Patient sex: F
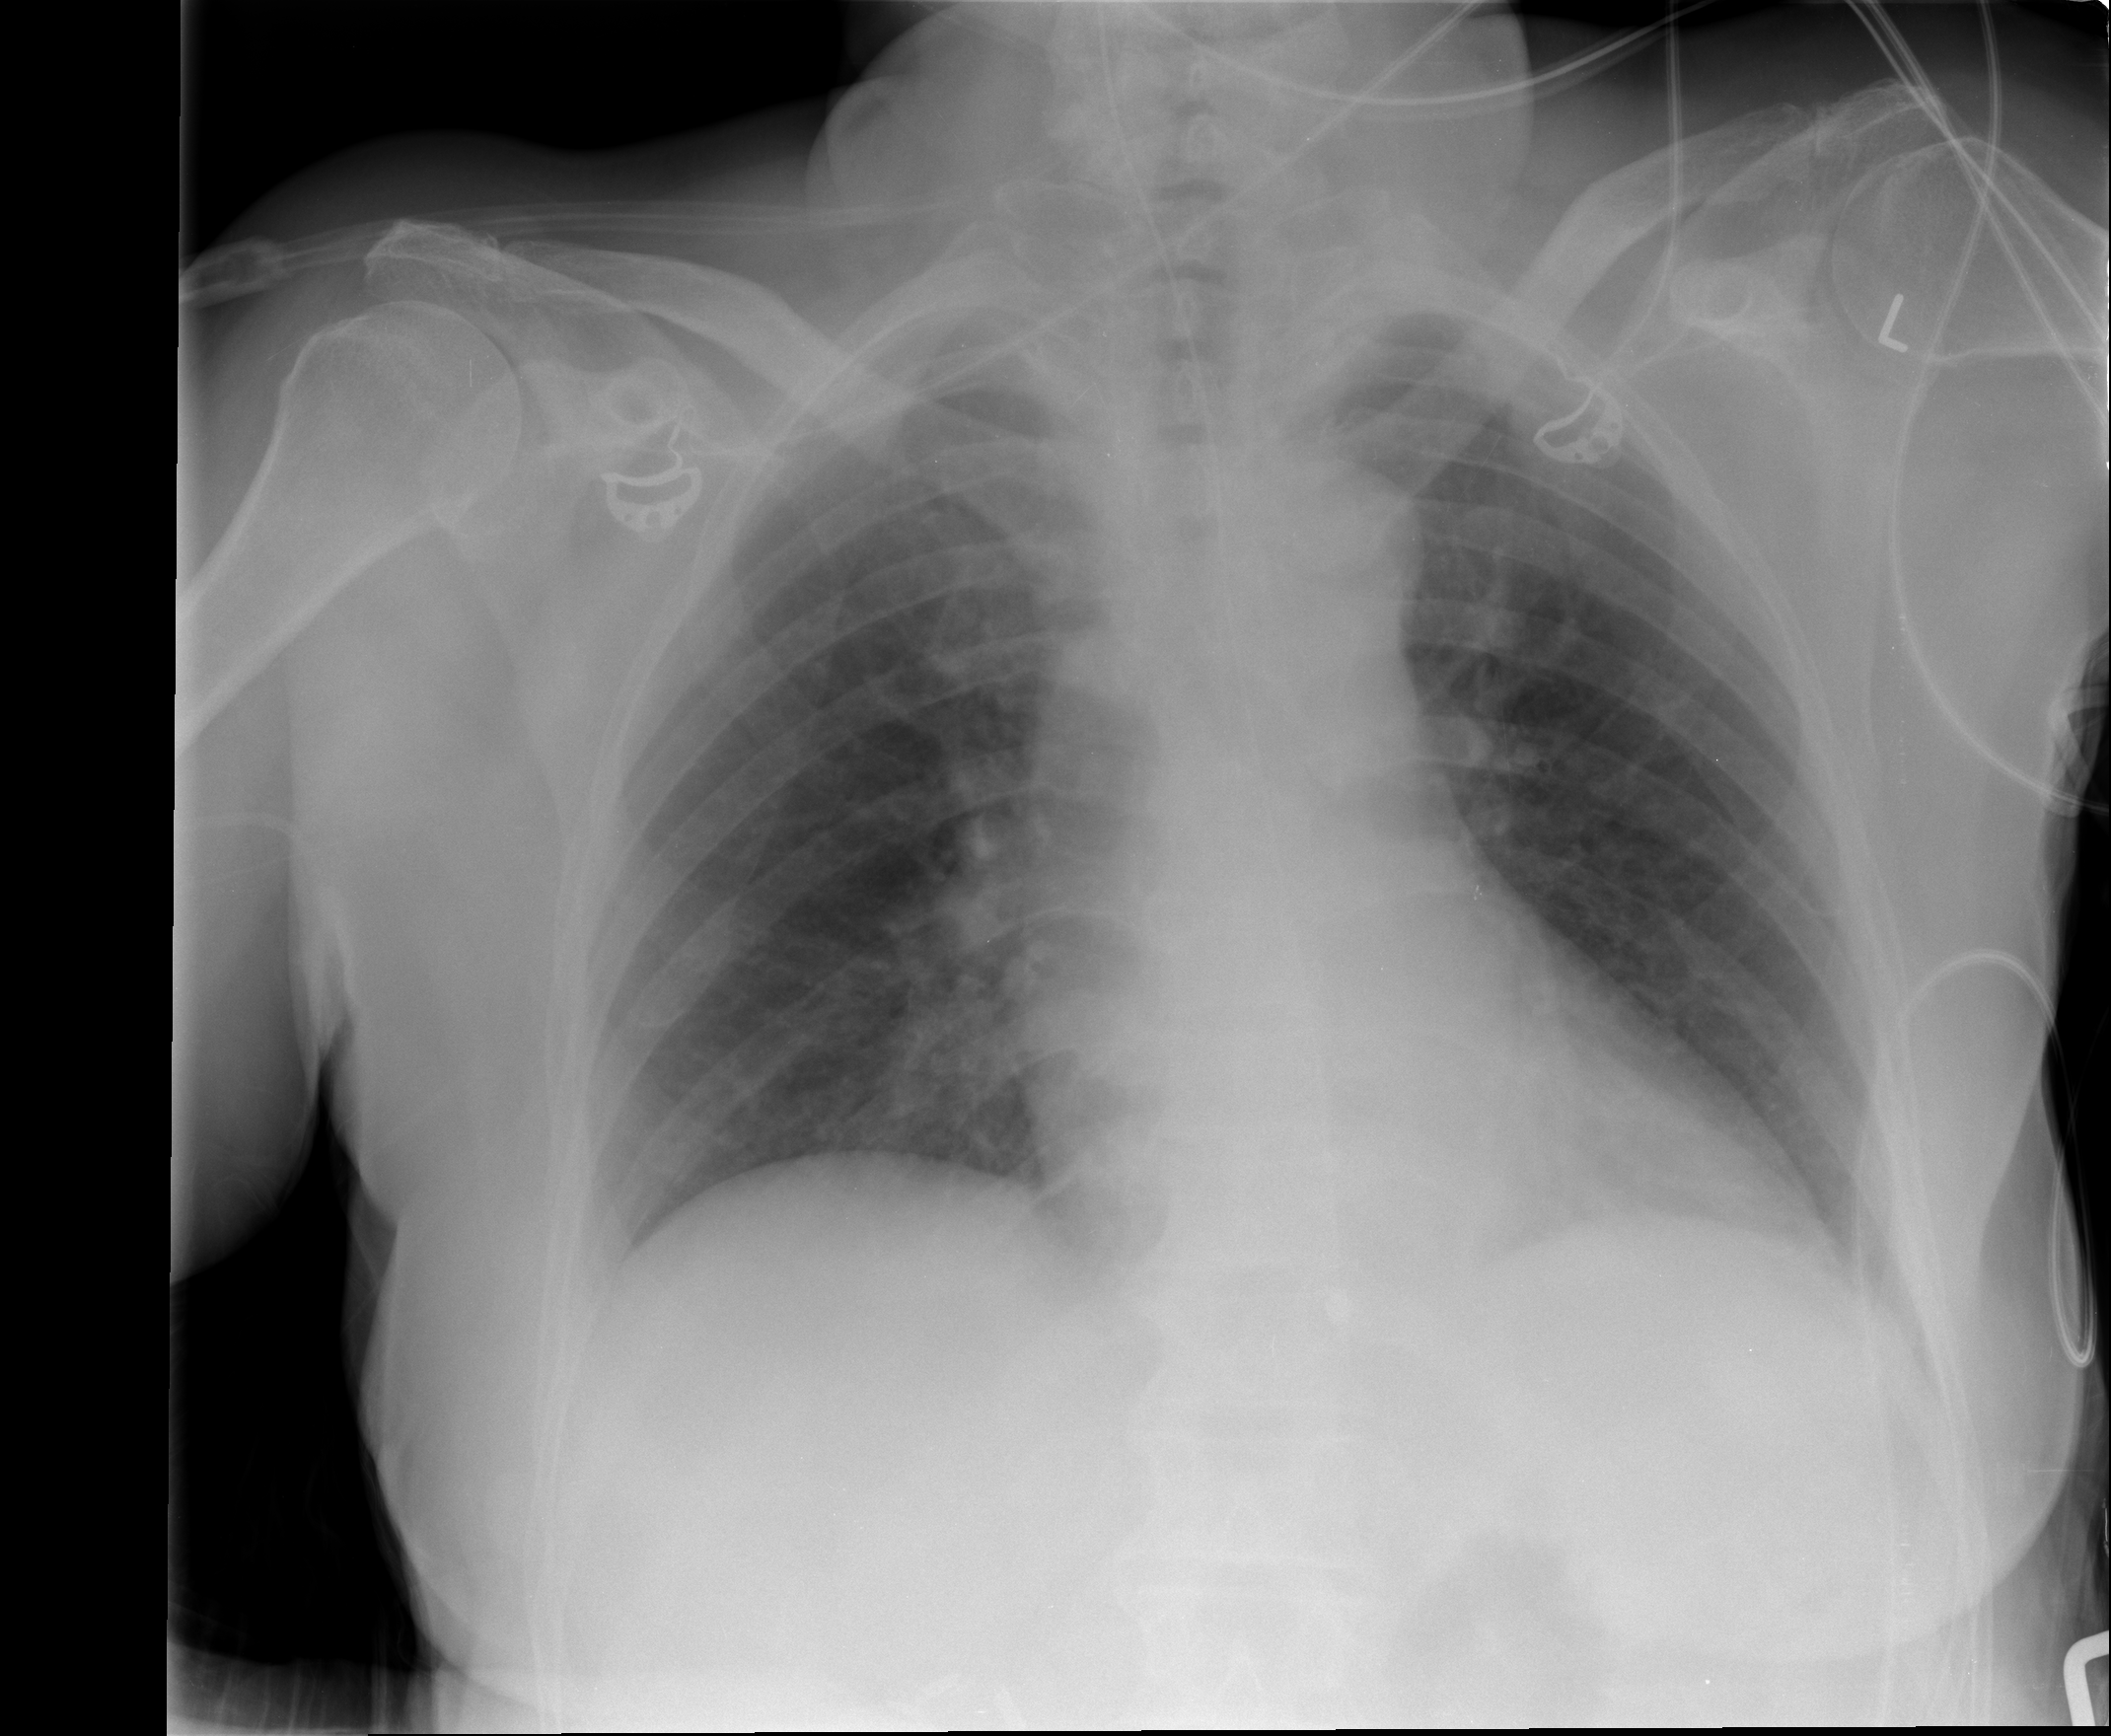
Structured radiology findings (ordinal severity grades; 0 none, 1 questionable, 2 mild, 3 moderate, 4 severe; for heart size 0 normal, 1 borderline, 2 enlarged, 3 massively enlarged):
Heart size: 2
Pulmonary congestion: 0
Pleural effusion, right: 0
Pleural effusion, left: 0
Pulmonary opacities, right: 2
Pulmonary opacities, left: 0
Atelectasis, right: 0
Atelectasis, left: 0